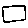
Label: square